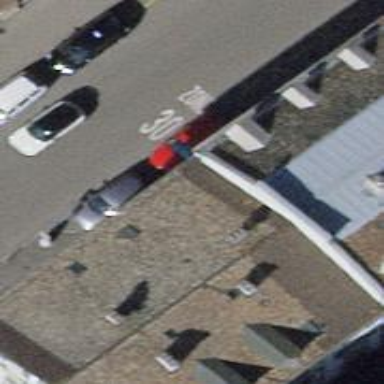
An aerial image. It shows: Parking lane for vehicles.